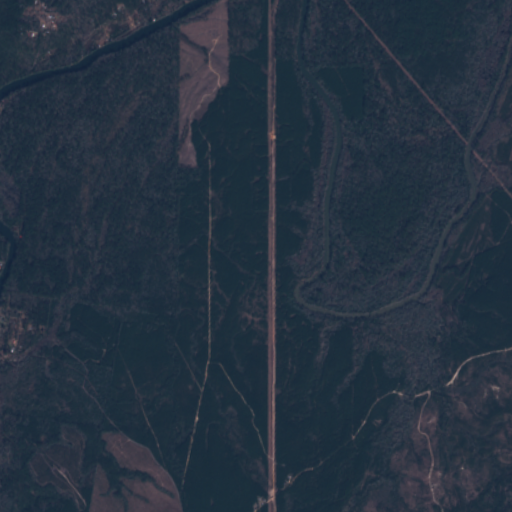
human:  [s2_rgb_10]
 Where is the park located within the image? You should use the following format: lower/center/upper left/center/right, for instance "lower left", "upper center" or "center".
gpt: There is no park in the image.